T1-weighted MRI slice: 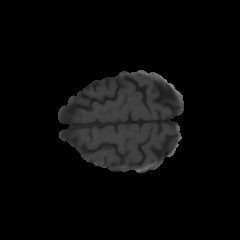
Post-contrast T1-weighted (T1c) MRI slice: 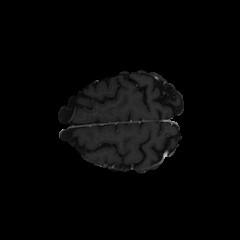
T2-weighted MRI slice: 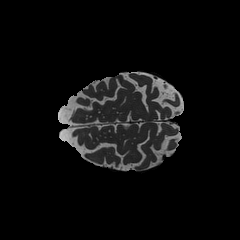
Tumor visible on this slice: no